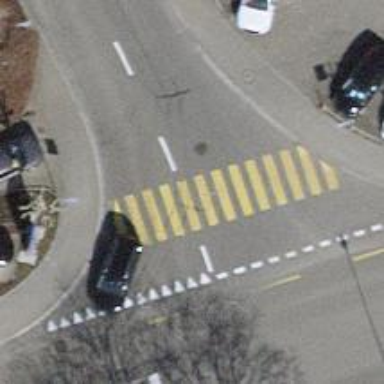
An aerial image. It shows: Marked crossing with pedestrian island. The crossing has visible markings.